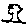
Label: tree